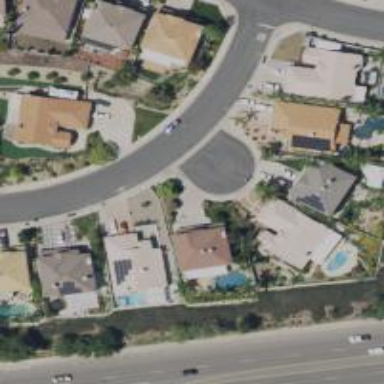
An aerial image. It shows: Residential road.